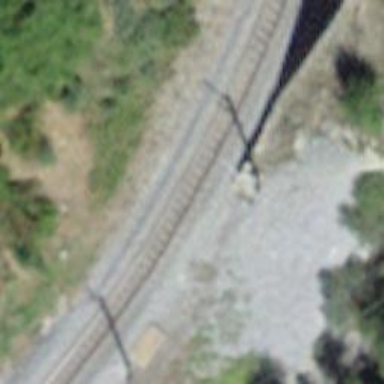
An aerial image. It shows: Catenary mast for power lines.